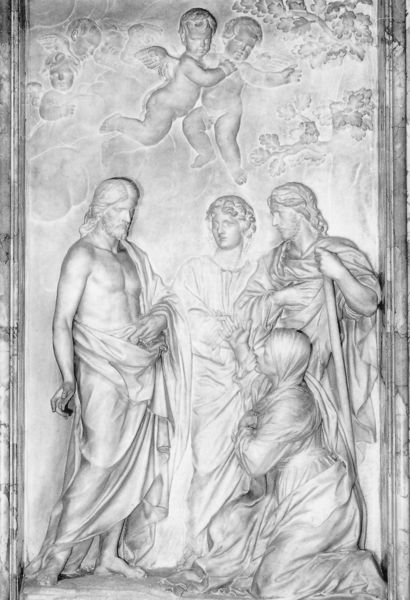
Titel: Christus mit Johannes, dem hl. Jakobus d.Ä. ihrer Mutter Salome
Künstler: Cosimo Fancelli
Standort: Rom, S. Maria Portae Paradisi (EU - I - Latium)
Schlagwörter: flügel, gruppe, marmor, bart, barock, stein, bild, portrait, gewand, klassizismus, renaissance, engel, putte, putto, relief, stab, bildhauerei, antike, blind, blinder, gross, knien, christus, jesus, wundmal, fresko, kitsch, putten, bitte, hirte, biblisch, auferstehung, heiligenbild, puten, sohn gottes, martha, christliche darstellung, wiederauferstehung, der gute hirte, heiung, #engel, keine farben